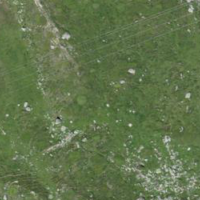
EUNIS habitat code: 26
Species observed at this site:
Colias palaeno